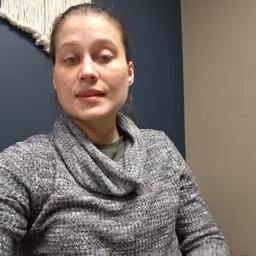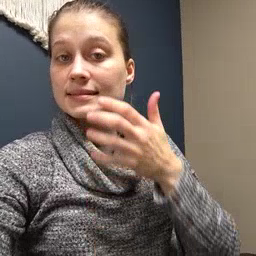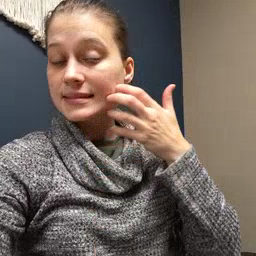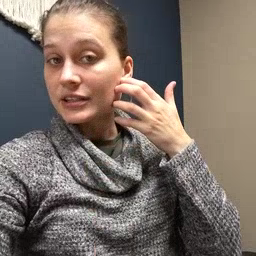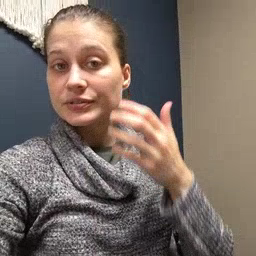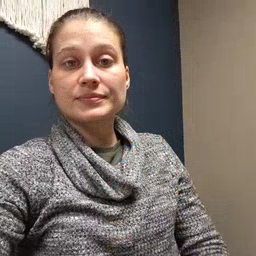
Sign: tiger